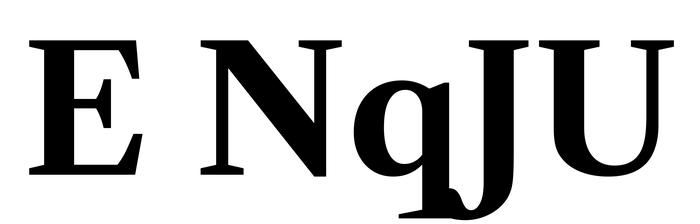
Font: LibreCaslonText_Bold